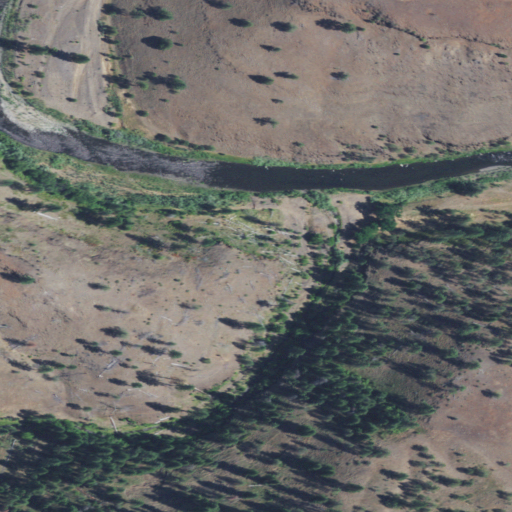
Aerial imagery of valley in Oregon named Cole Canyon containing shrub, evergreen forest, grassland, open development, open water, and low intensity development